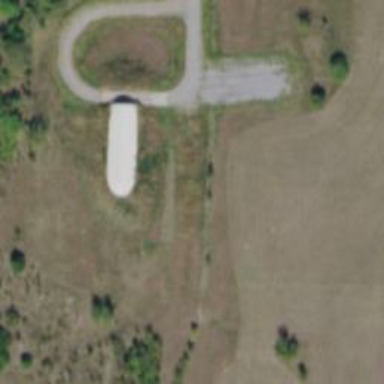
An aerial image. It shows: Military bunker for protection and defense.